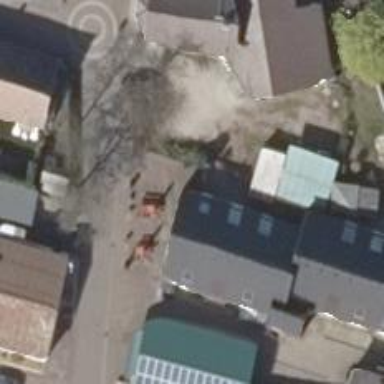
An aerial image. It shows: Cafe.